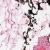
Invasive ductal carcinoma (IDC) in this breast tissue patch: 0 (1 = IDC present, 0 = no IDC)